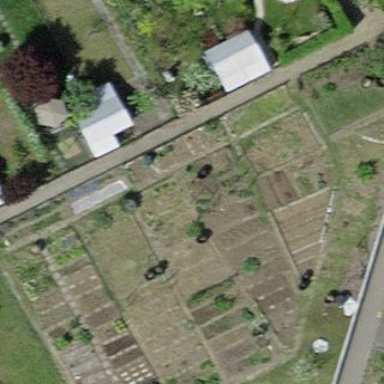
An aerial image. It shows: Area designated for allotments.